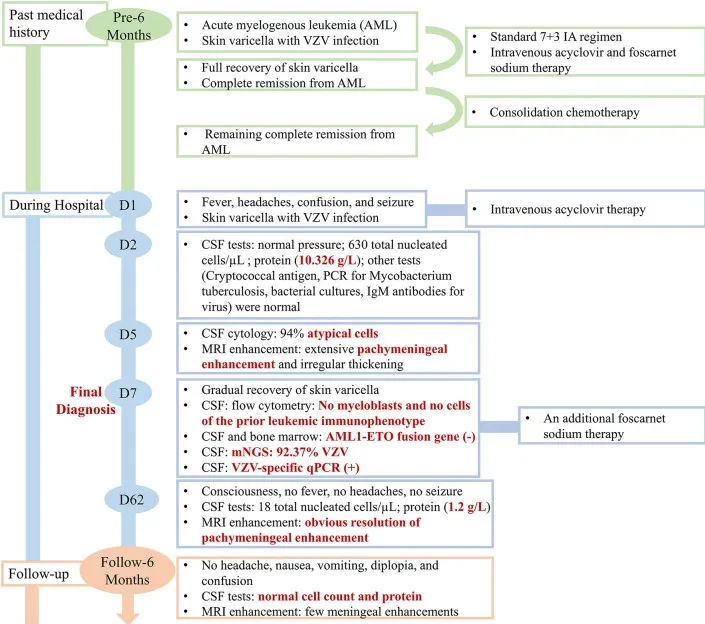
The clinical course of the patient (schematic).
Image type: chart (chart)